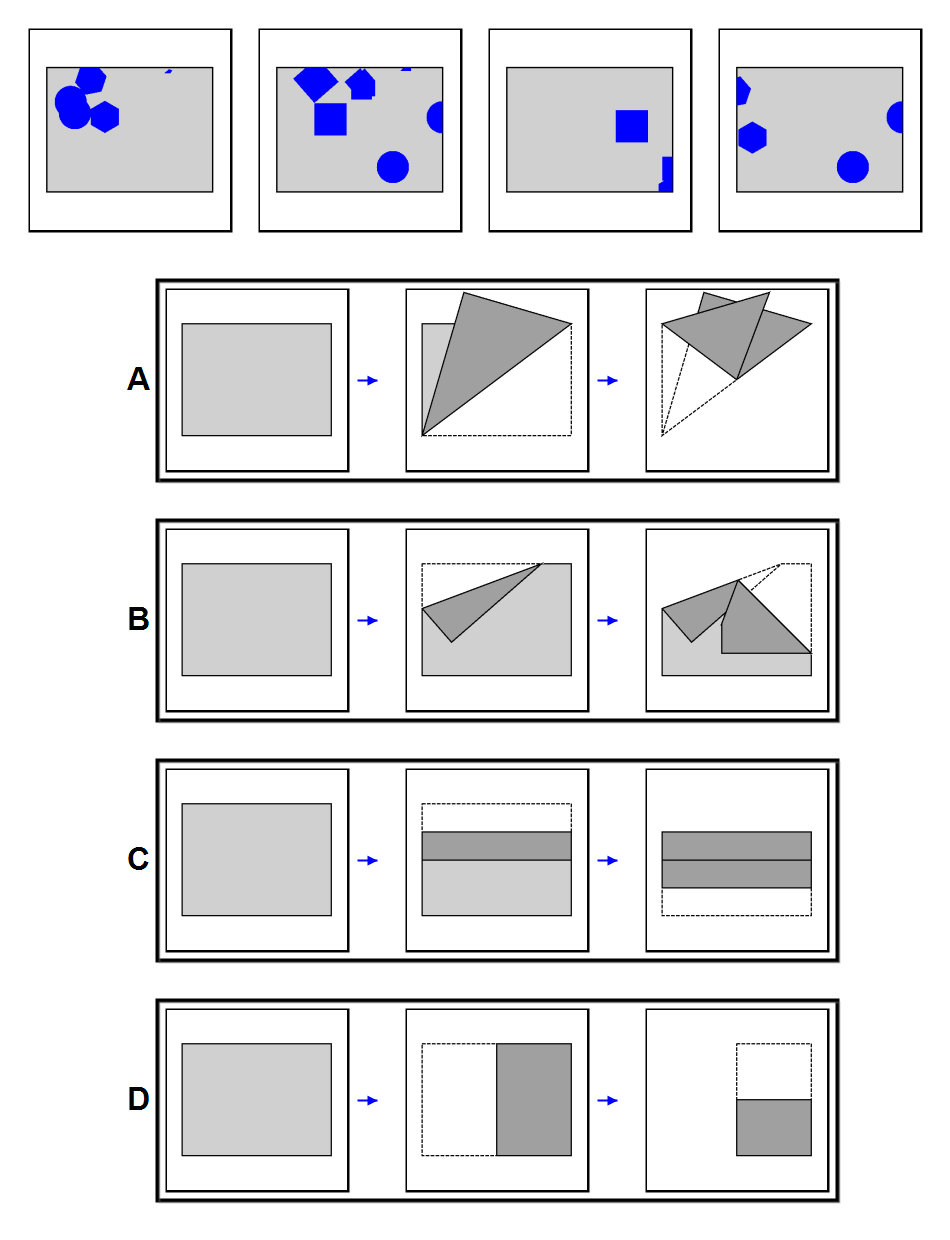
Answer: B